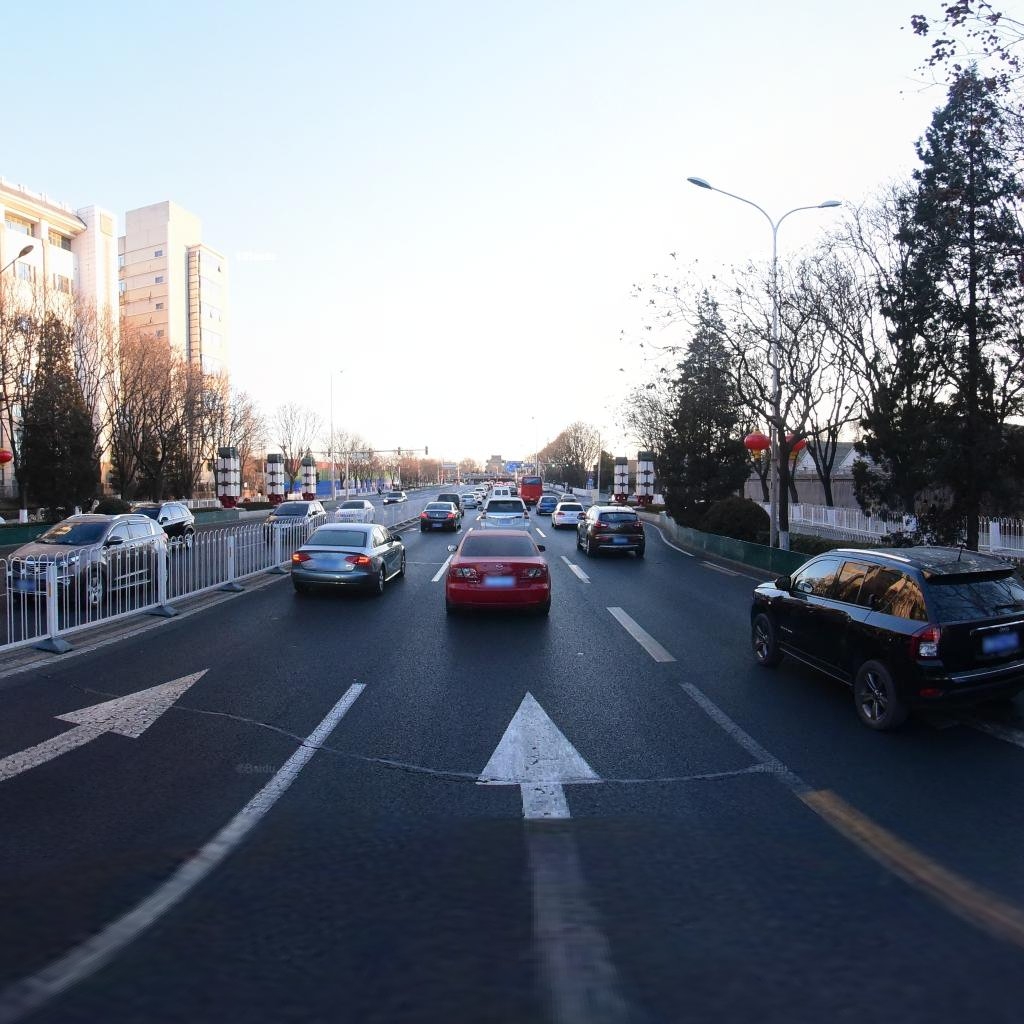
Region: Dongcheng
Road damage annotations: transverse patch, transverse patch